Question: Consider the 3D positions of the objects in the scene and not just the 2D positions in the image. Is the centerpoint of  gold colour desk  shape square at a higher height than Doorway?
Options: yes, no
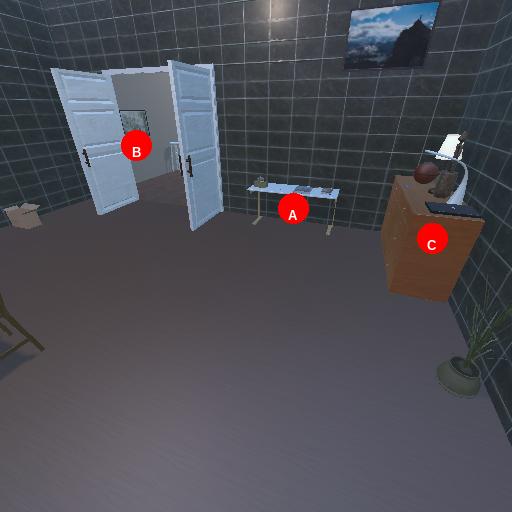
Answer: yes